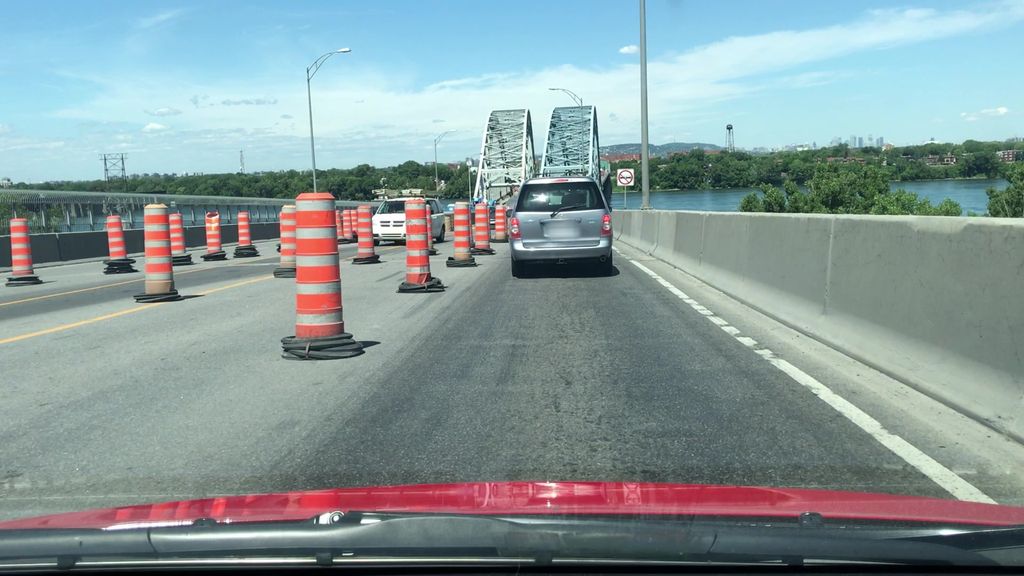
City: montreal